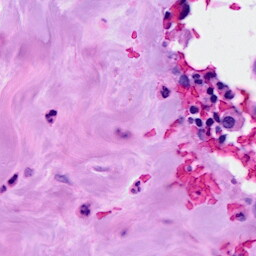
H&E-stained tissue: Breast